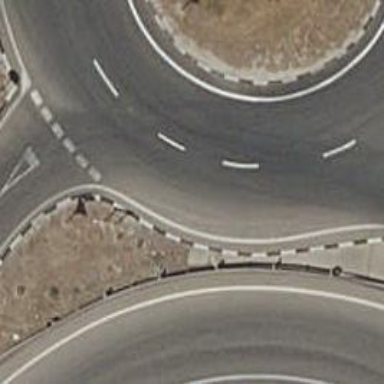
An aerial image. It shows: Circular junction on trunk highway.